Question: In the Internet Explorer App, there is a little bar on the bottom that is used to open the app/command bar.
It also shows up in the mail app:

I have just a simple CommandBar at the moment, which is completely hidden until the user right-clicks or swipes from the bottom:
'''
<Page.BottomAppBar>
<CommandBar>
<AppBarButton x:Name="Button_Save" Icon="Save" Label="Save" Click="Button_Save_Click"/>
<CommandBar.SecondaryCommands>
<AppBarButton Icon="Crop" Label="Canvas Size"></AppBarButton>
<AppBarButton Label="Grid Size" Icon="ViewAll"></AppBarButton>
</CommandBar.SecondaryCommands>
</CommandBar>
</Page.BottomAppBar>
'''
Rather than just creating my own control, it would be nice if there was one that already existed for me to use. I don't know the name of this "Command bar grip" so I cant seem to find much information on it. If it does exist, what's the name of it? And if not, any ideas on how to make one? I would probably just use a rectangle and add the little "..." on the side.
I have seen it in some apps apart from Microsoft, but there appears to be no information on the control.
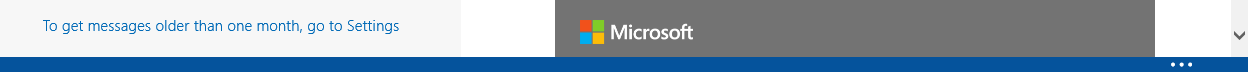
Answer: There isn't a standard control for this. The in-box AppBar on Windows 8.1 either hides or shows and doesn't have an intermediate hint mode.
You can implement it yourself by creating a panel at the bottom of the page animating its position so it is either fully visible or shows only the ellipses. This can be done fairly easily by setting visual states for the visible and hinting states and switching to the visible state when the control receives focus or pointer input. As Robert Hartley suggests, the ellipses can be found in the Segoe UI Symbol font at 0xE10C ("More")
'''
<TextBlock Text="&#xE10C;" HorizontalAlignment="Right" VerticalAlignment="Top" FontFamily="Segoe UI Symbol"/>
'''
I haven't used it, but Dave Smits provided a sample <URL> which implements a hinting app bar for Windows. You might want to take a look at how he did that too.